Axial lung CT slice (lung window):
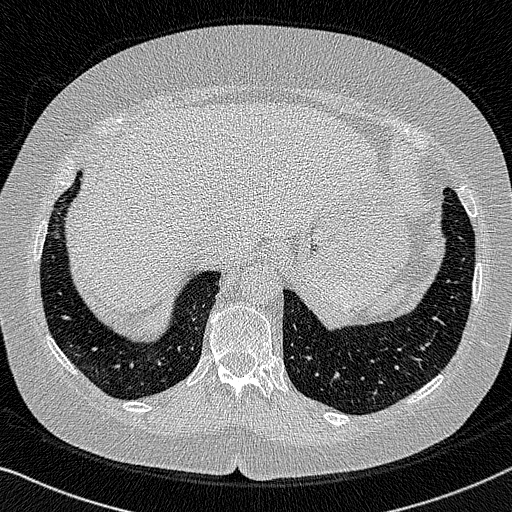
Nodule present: no